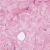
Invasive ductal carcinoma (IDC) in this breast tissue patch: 0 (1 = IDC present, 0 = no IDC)